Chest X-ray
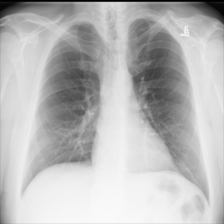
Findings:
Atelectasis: negative
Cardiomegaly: negative
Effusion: negative
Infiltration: negative
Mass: negative
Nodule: negative
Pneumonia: negative
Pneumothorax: negative
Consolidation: negative
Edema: negative
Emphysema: negative
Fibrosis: negative
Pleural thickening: negative
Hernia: negative